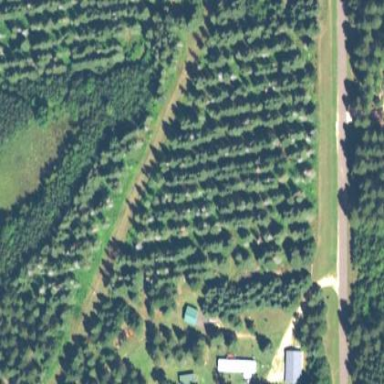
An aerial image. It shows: Semi-evergreen forest composed mainly of needle-leaved trees.